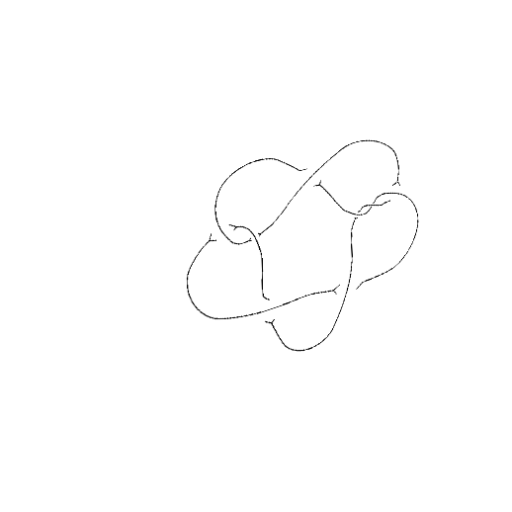
Crossing number: 8